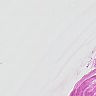
Metastatic tissue present: no